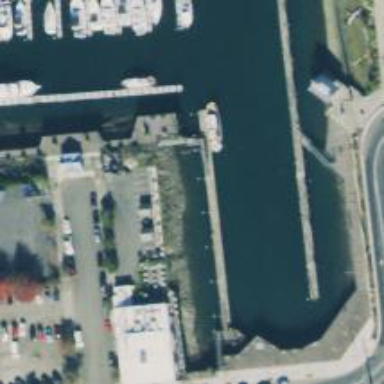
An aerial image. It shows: Pier located along footway.